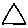
Label: triangle